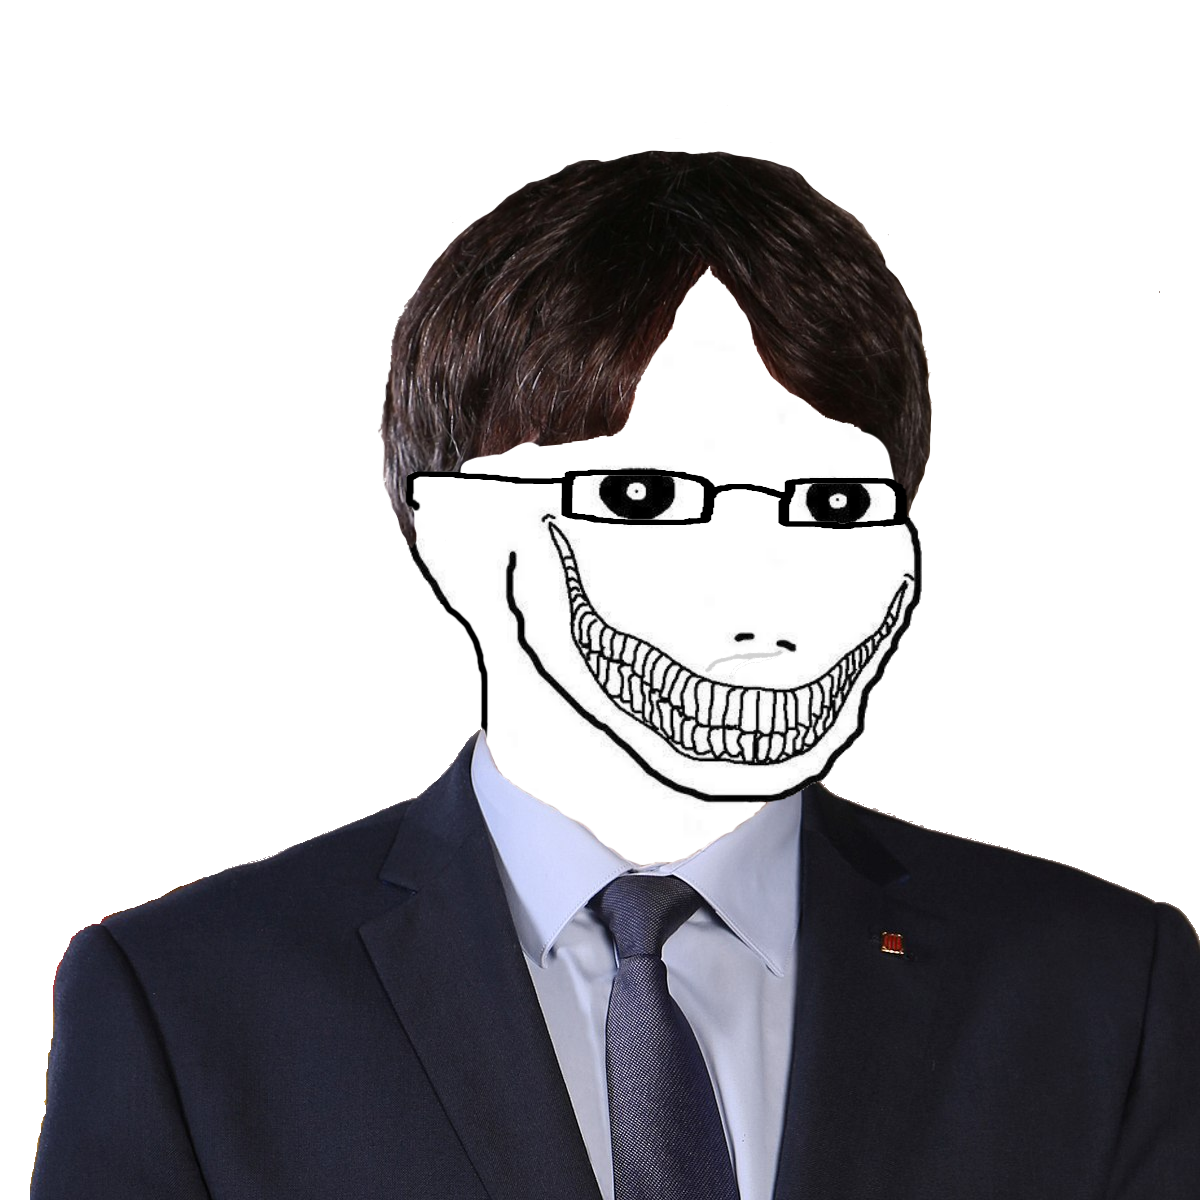
Label: 5_Oomer